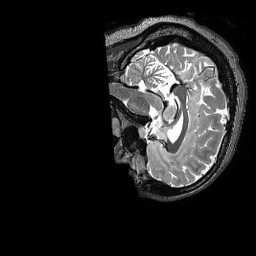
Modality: T2w
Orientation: sagittal
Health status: healthy
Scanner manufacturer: siemens
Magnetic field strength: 3 T
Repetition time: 3.2 s
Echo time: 0.565 s